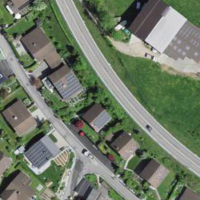
EUNIS habitat code: 55
Species observed at this site:
Ilex aquifolium